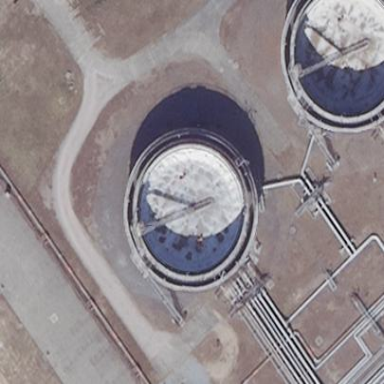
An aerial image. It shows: Storage tank that is man-made.